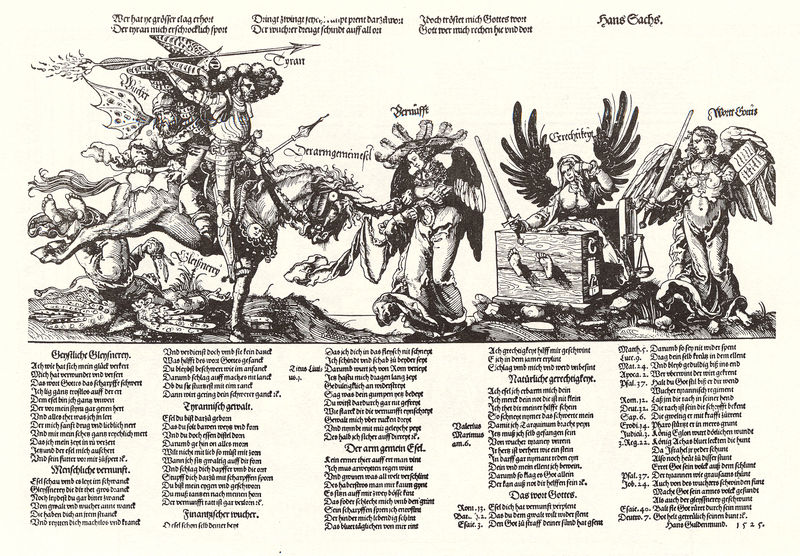
Titel: Der arm gemein Esel
Künstler: Peter Flötner
Institution: (Seriendruck)
Schlagwörter: feder, feuer, flügel, fuß, kampf, kämpfer, mann, frauen, menschen, frau, hut, männer, zeichnung, schloss, tier, alt, barock, bibel, federn, stehen, tod, kirche, gewänder, blatt, pferd, pferde, reiter, engel, fesseln, zügel, schrift, papier, grafik, graphik, spalten, figuren, wild, lanze, tafel, deutsch, buch, religion, druck, stich, illustration, schwarzweiß, schwert, text, waffen, zeitung, beschriftung, überschrift, worte, allegorie, rüstung, namen, gerechtigkeit, dolch, gedicht, krieger, speer, hans, zeilen, kupferstich, pfeil, flugblatt, frühe neuzeit, süddeutsch, göttlichkeit, folter, gefesselt, schriftdruck, hans sachs, sachs, tyrann, bestrafung, verdammung, rotter, einblatt, pranger, frühneuhochdeutsch, vernunft, 16. jahrhundert, gerechtigleit, meistersinger, spalten schrift, fühße, wort gottes, gleisnerei